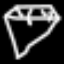
Label: diamond